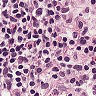
Metastatic tissue present: yes